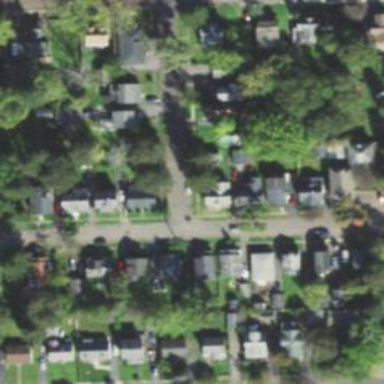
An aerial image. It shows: Neighborhood.